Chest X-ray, PA view. Patient: 24 years old, sex M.
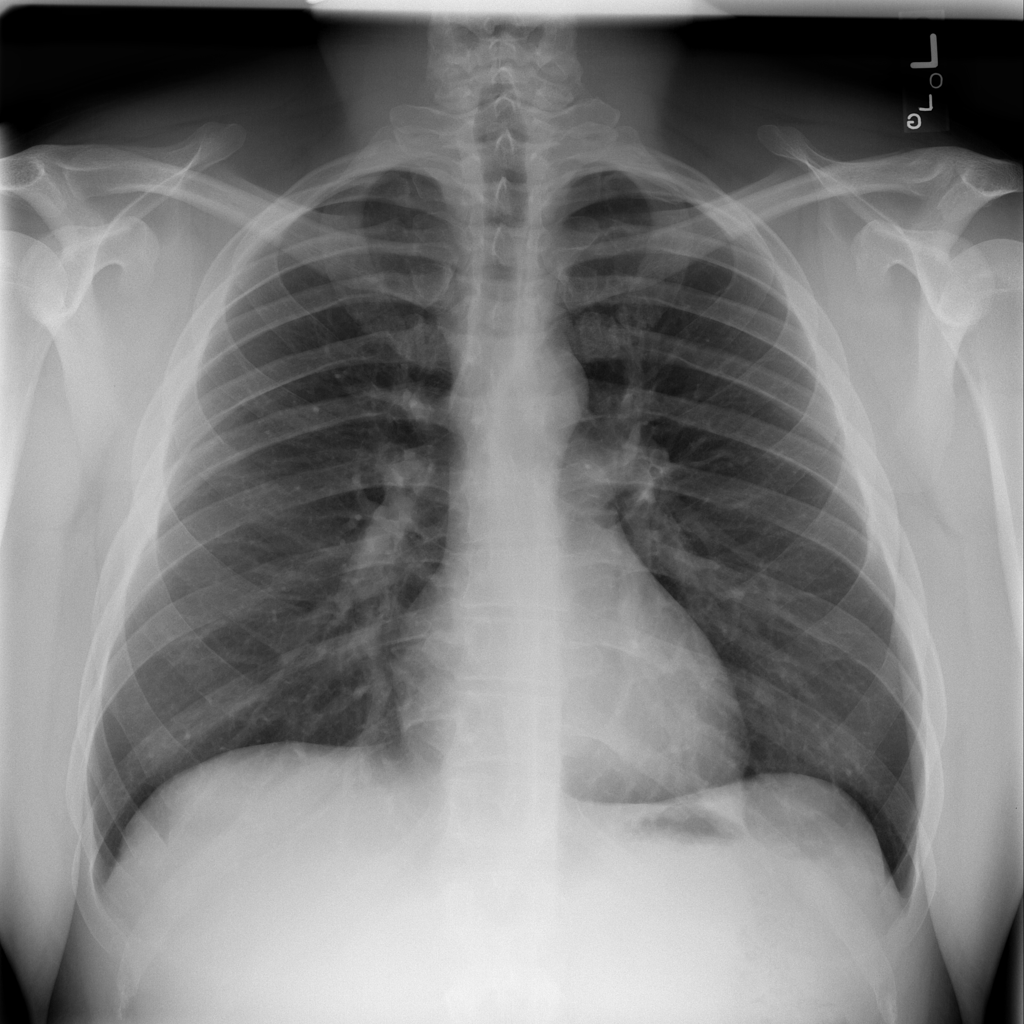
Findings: No Finding